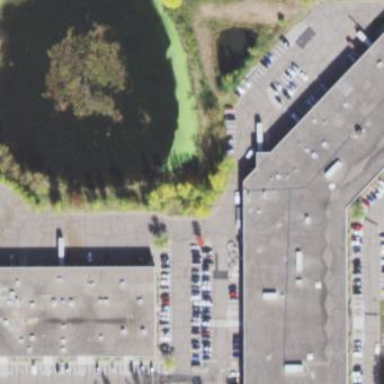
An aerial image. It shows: Pond with natural water.